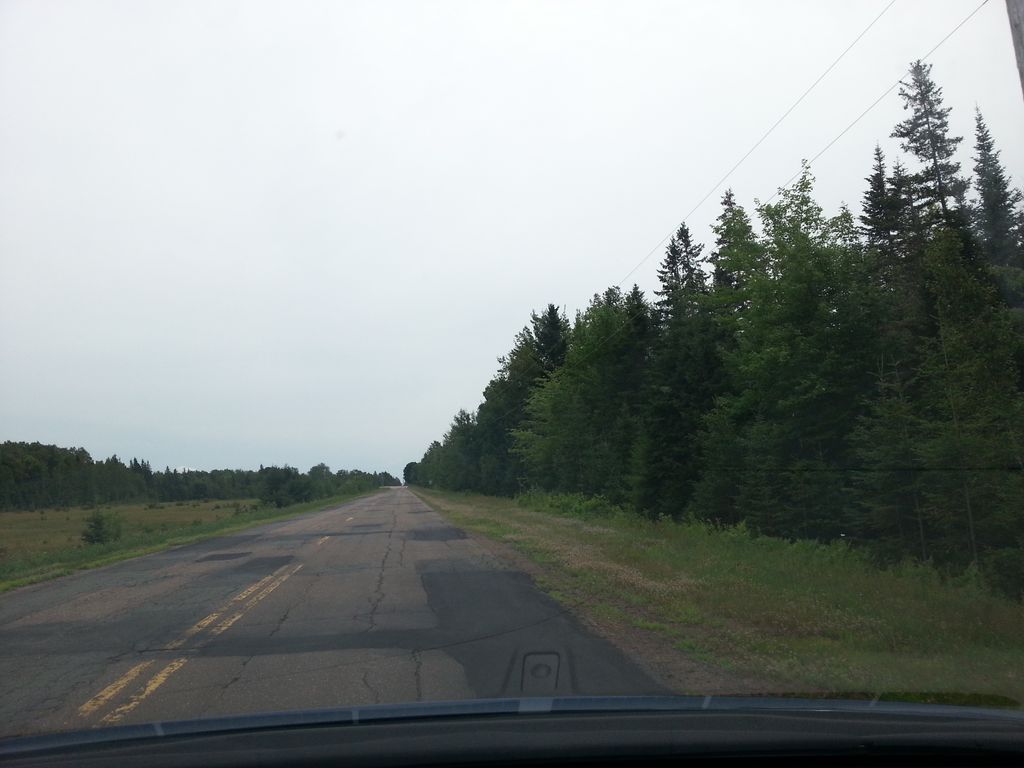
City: charlottetown